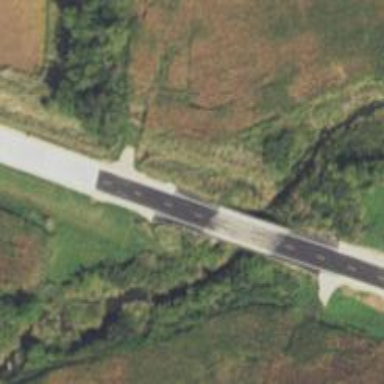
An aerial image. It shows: Tertiary road on asphalt surface crossing over bridge.